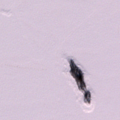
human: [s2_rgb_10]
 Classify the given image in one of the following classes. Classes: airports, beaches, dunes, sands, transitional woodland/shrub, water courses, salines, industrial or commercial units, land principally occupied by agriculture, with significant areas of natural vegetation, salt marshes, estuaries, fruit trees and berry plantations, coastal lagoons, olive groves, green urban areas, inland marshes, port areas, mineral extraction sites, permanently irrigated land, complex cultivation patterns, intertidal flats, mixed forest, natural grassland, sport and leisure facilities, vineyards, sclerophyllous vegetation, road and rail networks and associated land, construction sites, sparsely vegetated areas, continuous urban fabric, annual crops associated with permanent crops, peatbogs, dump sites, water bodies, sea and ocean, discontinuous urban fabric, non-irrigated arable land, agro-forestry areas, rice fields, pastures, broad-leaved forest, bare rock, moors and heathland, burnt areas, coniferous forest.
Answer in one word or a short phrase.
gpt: sea and ocean